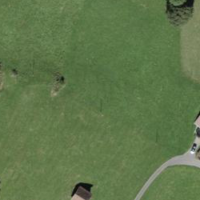
EUNIS habitat code: 24
Species observed at this site:
Lathyrus pratensis